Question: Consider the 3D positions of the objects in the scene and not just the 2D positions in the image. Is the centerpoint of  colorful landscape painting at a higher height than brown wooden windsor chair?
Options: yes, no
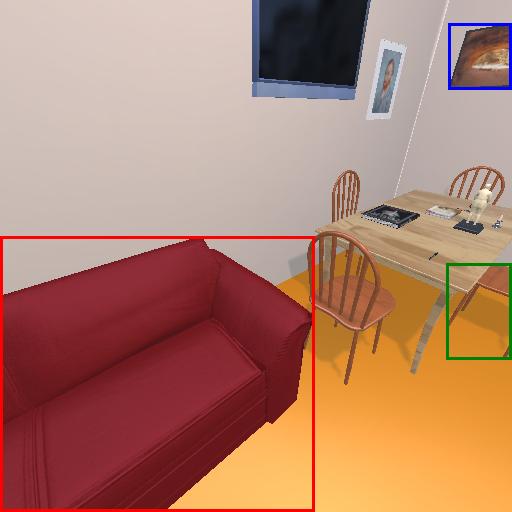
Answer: yes